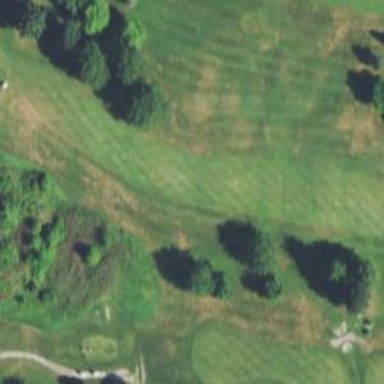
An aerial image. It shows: View of golf hole.